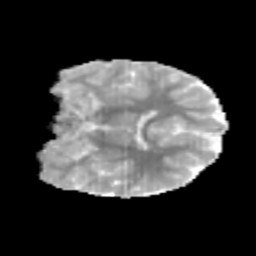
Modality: MD
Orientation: coronal
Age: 9
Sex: male
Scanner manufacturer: siemens
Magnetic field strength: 3 T
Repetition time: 3.8 s
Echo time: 0.07 s